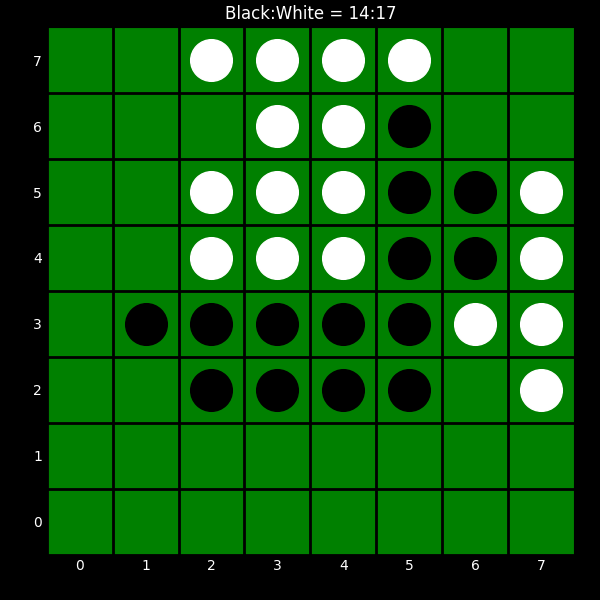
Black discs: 14
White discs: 17